Question: I have tried the following code to implement the javaScript validation for the form. When someone just hit the 'Sign Up' button without any input then the div tag shows the 'Enter Your First Name' in the browser. That is just what I supposed it to do. However, when someone hits the 'Sign Up' twice without input the function is not invoked but sends to the server.
I wonder what changes are to be made in the code below to make sure that user is forced to input something before sending it to server. Any Help will be appreciated. Thanks in advance.
'''
<script language="javascript">
var flag=0;
function firstname()
{
firstname=join.firstname.value;
if(firstname=="")
{
document.getElementById("errorFname").innerHTML="Enter Your First Name";
flag=1;
}
}
function check(form)
{
flag=0;
firstname();
if(flag==1)
return false;
else
return true;
}
</script>
<form id= "join" class="form-signUp" name="join" action="http://cs-sun2000.uscupstate.edu/~student1/cgi-bin/echo.cgi" method= "post" onSubmit="return check(this)">
<div id="errorFname"></div><br><input name="firstname" type="text" placeholder="First Name" onBlur="firstname()" >
<button name="submit" type="submit" >Sign Up</button>
</form>
'''

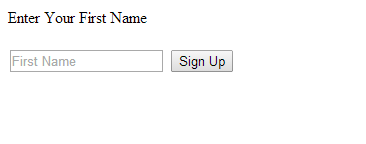
Answer: It's because the firstname variable, first asign to a function, is then reused to receive the input value.
When input is null, the firstname variable is set to null, and your console shows an error.
You just need to change the function name, or the string variable name.
Here is a <URL>
'''
var valid;
function checkFirstname() {
var firstname =join.firstname.value;
if(!firstname || firstname.trim().length === 0) {
document.getElementById("errorFname").innerHTML="Enter Your First Name";
valid=false;
} else {
document.getElementById("errorFname").innerHTML="";
}
}
function check(form) {
valid=true;
checkFirstname();
return valid;
}
'''
I prefer to check the firstname existence: it will fail if firstname is null.
Then I check the length after a trim: it will fail if the user just put spaces.